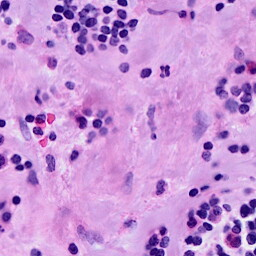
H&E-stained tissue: Breast